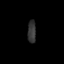
Tissue: skin
Cell type: Epithelial cells
Senescence score: 0.775
Nuclear area (px): 188
Mean DAPI intensity: 51.367